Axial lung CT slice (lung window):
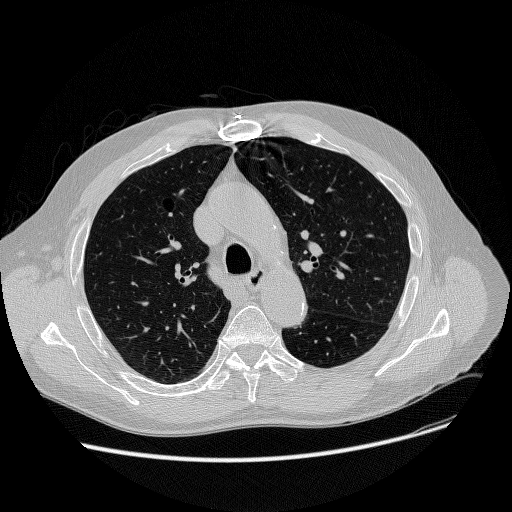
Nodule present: no